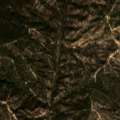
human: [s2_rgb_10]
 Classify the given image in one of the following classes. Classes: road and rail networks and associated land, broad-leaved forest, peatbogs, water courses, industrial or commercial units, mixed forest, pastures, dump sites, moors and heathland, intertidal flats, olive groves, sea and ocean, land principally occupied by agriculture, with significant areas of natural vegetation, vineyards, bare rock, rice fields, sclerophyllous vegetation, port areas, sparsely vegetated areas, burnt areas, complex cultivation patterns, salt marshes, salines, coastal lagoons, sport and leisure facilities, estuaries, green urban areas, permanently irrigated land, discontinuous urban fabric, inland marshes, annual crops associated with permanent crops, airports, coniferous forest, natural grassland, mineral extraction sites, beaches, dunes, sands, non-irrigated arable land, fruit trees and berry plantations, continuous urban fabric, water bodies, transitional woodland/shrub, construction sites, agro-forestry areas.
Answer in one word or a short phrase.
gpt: mixed forest, transitional woodland/shrub